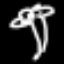
Label: palm tree